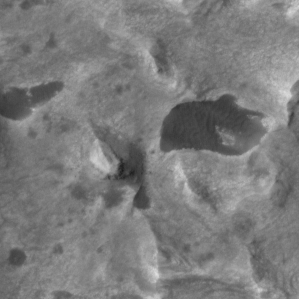
Label: non_frost